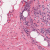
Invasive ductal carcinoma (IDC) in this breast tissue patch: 1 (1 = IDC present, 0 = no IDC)